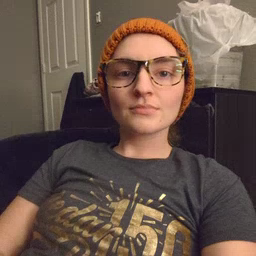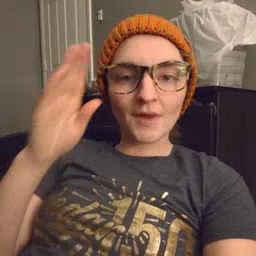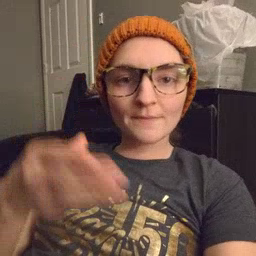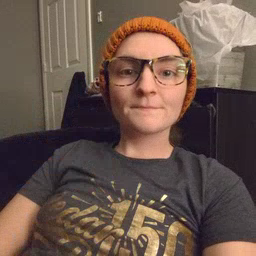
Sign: hello